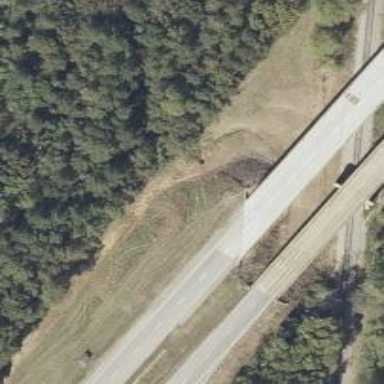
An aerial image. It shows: Trunk highway bridge.